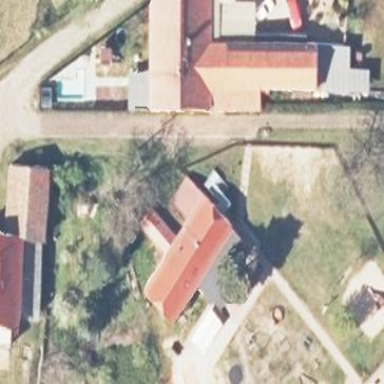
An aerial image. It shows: Kindergarten building.